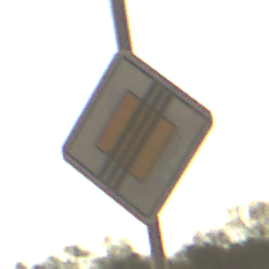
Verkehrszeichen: EndeVorfahrtsstrasse
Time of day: Night
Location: Outdoor (Nature)
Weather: Clear
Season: NotSpecified
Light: Natural